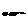
Label: cloud